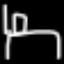
Label: bed